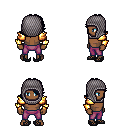
a pixel art fantasy rpg character, male body template, human, dark skin, gold arm armor, magenta pants, raven swoop hairstyle, chain hood, ghillies, four views (front, back, left, right), 2x2 character sprite sheet, small pixel art, hard edges, no anti-aliasing